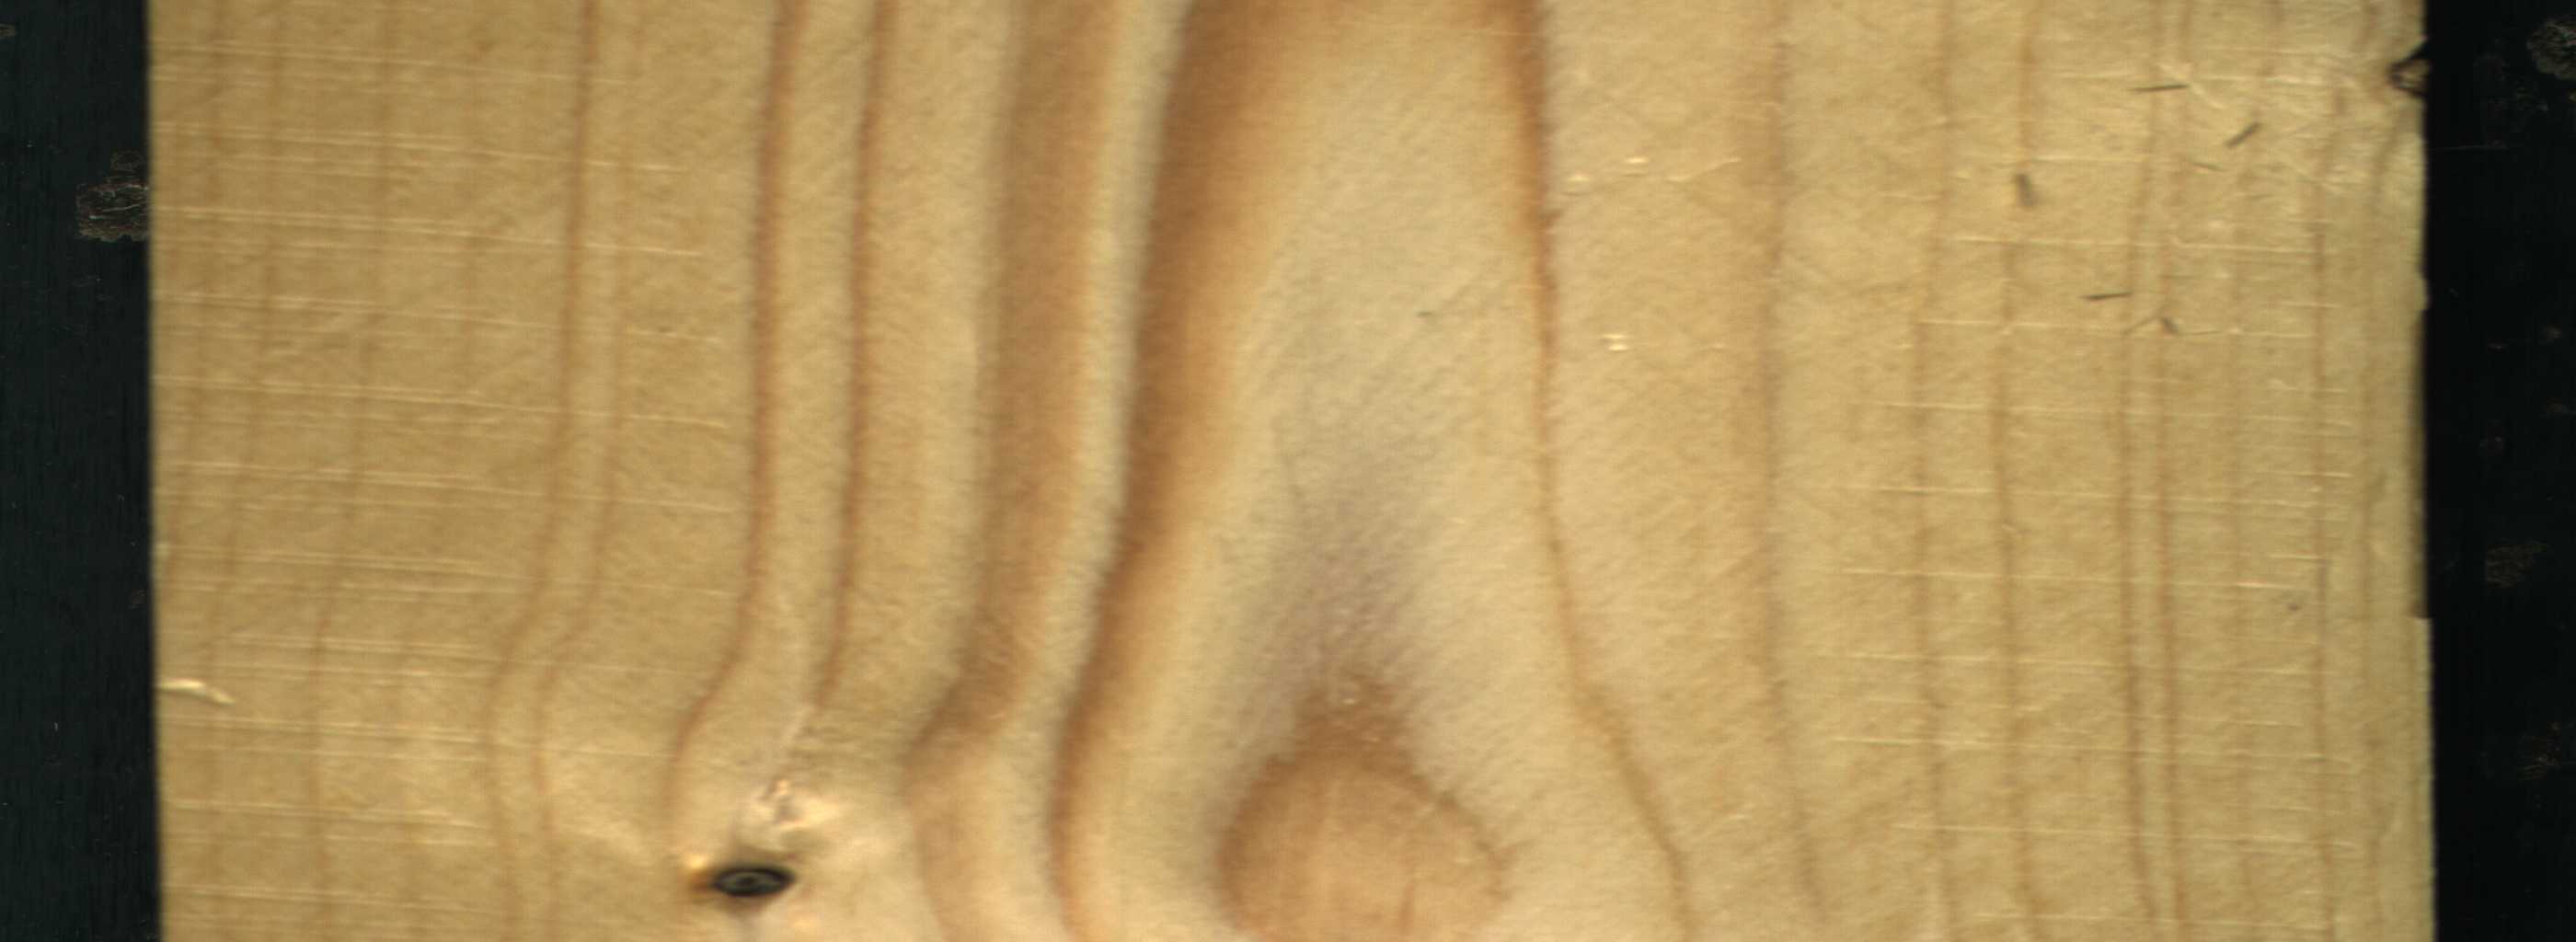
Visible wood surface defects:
Dead_Knot
Dead_Knot